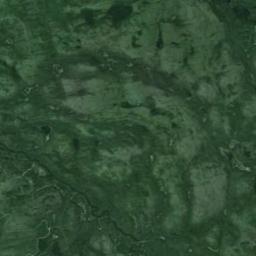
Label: wetland